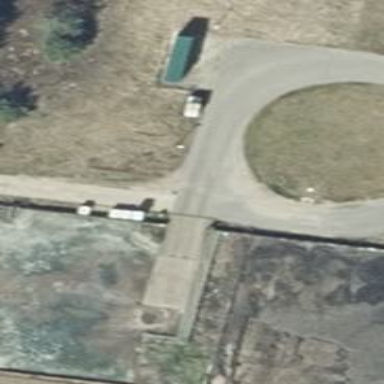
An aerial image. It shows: Driveway leading to service road.